Question: Having some trouble figuring out what the grid is like for using 'colspan', so that I can evenly align my items.
HTML
'''
<table class="table MethodList" ng-repeat="method in api.methods">
<tr>
<td colspan=4 style="font-weight:bold">{{method.name}}</td>
<td colspan=8>{{method.desc}}</td>
<tr>
<td colspan=4></td>
<td colspan=8 style="background:#E6E6DA">{{method.parameters}}</td>
</tr>
<tr>
<td colspan=4></td>
<td colspan=8>{{method.additional}}</td>
</tr>
</tr>
</table>
'''
What this does

As you can see, the following texts are pushed back each row further and I do not know why. I am trying to just keep the initial value (index, create, confirm, choose) as the only item in colspan=4, then everything else to be after that.
I also have bootstrap included in case they use some nice template.
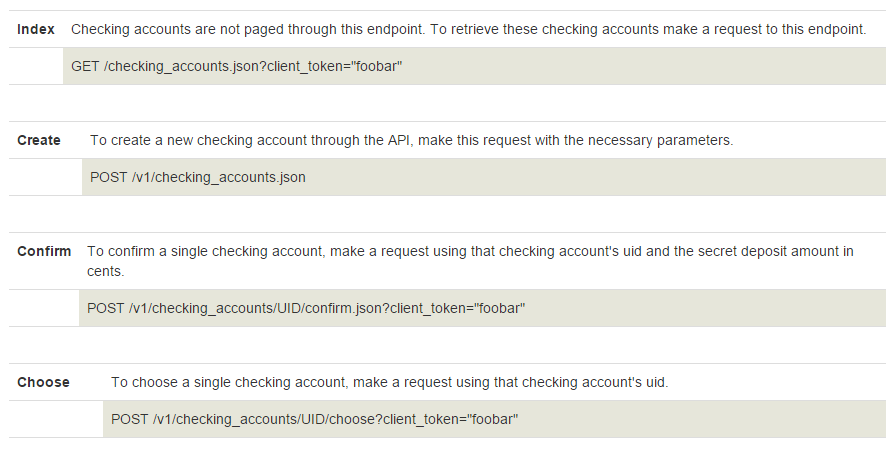
Answer: It looks like you have a misplaced closing tag '</tr>' at the end of your table.
Please fix it and check again to see if the layout is displayed correctly
Your code should became something like this:
'''
<table class="table MethodList" ng-repeat="method in api.methods">
<tr>
<td colspan=4 style="font-weight:bold">{{method.name}}</td>
<td colspan=8>{{method.desc}}</td>
</tr>
<tr>
<td colspan=4></td>
<td colspan=8 style="background:#E6E6DA">{{method.parameters}}</td>
</tr>
<tr>
<td colspan=4></td>
<td colspan=8>{{method.additional}}</td>
</tr>
</table>
'''